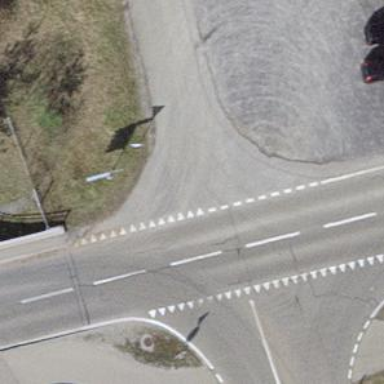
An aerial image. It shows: Road with "give way" sign.